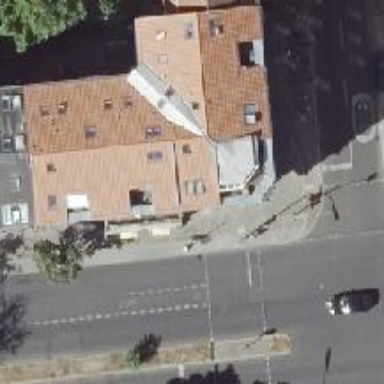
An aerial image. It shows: Restaurant.